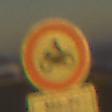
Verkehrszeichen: VerbotKraftraeder
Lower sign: ZeitangabenMitBeschraenkungAufWochentage2
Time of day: SunriseSunset
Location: Outdoor (RoadRail)
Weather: PartlyCloudy
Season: NotSpecified
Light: Natural